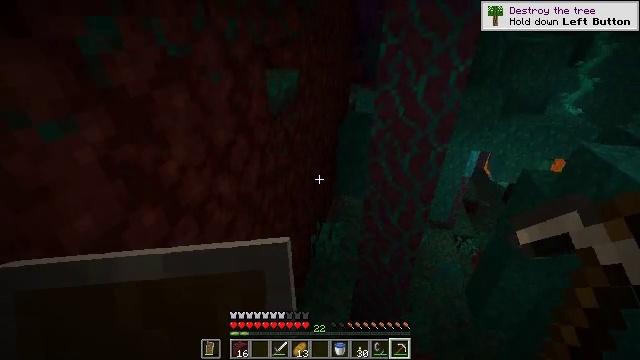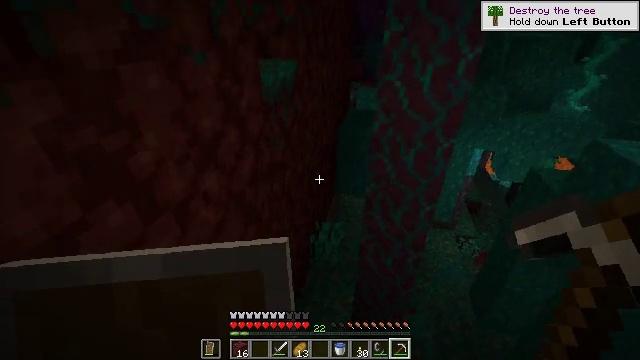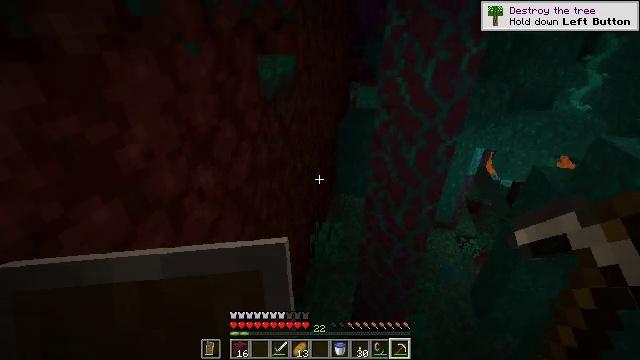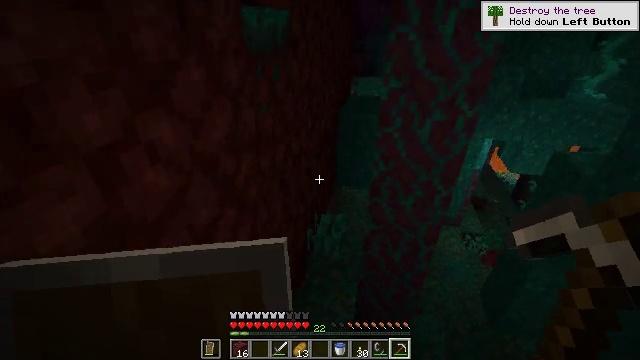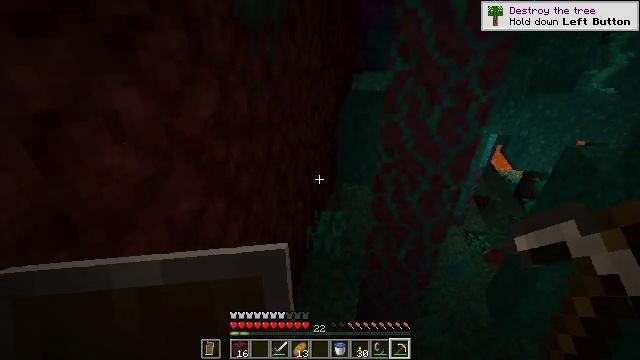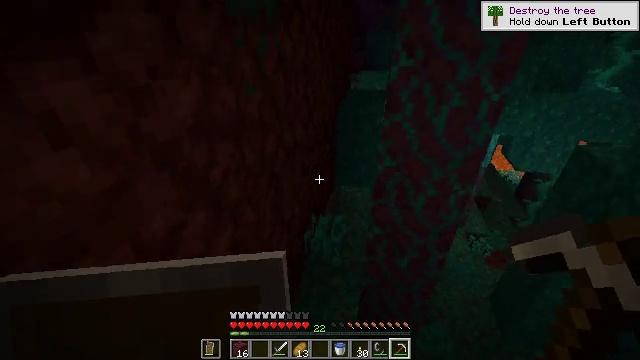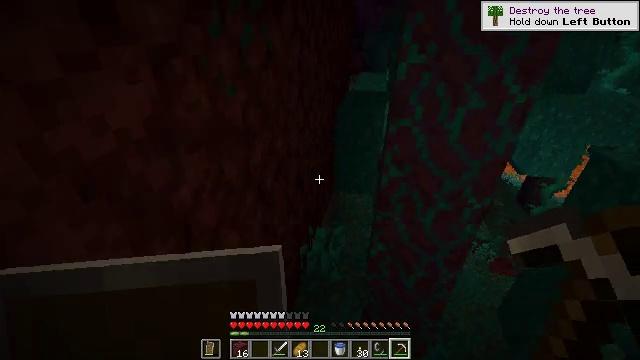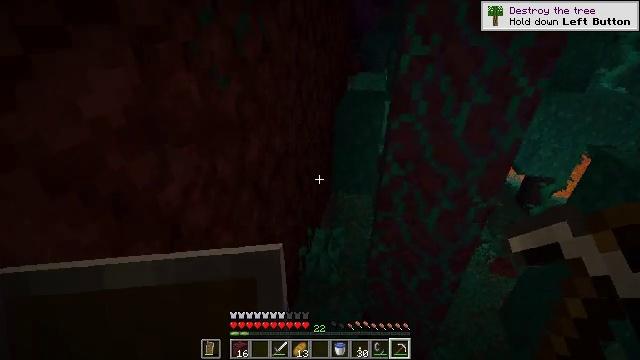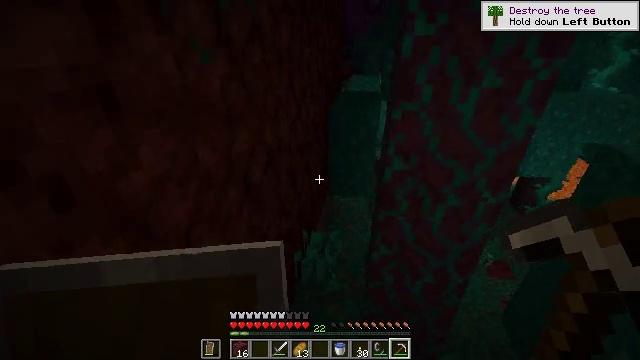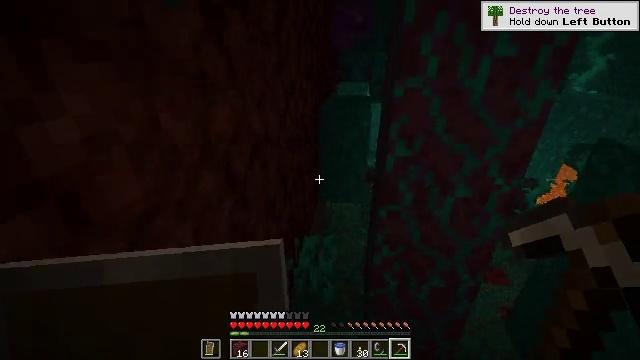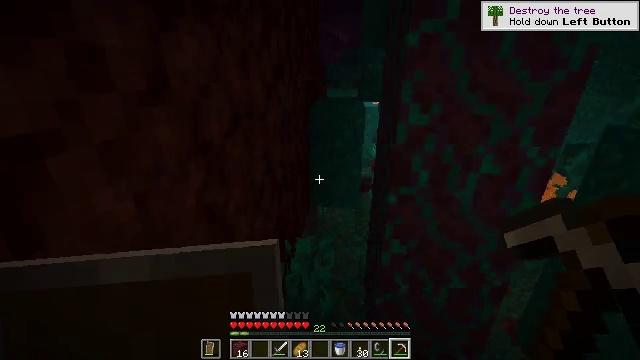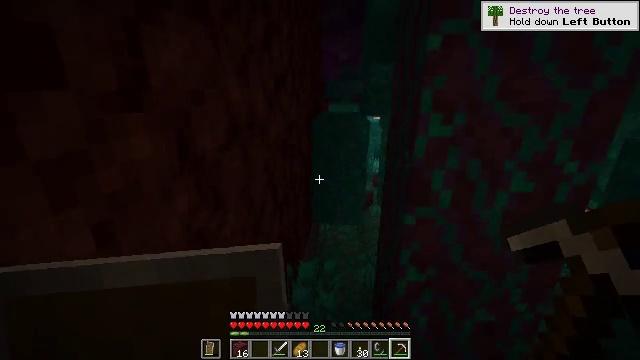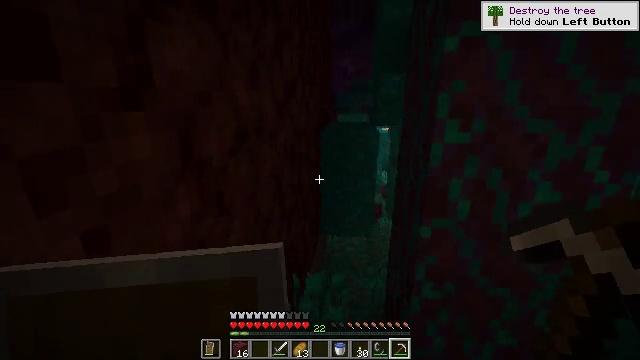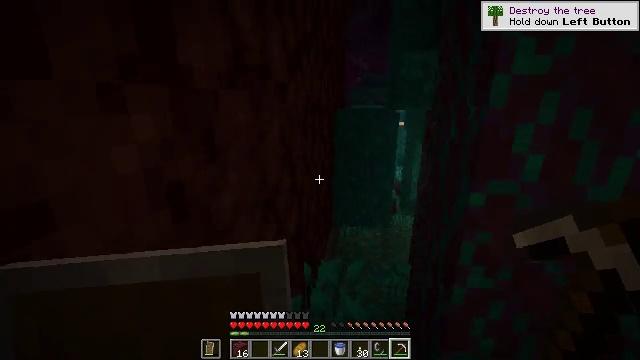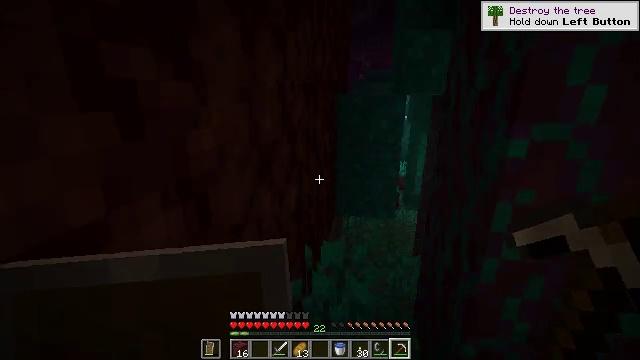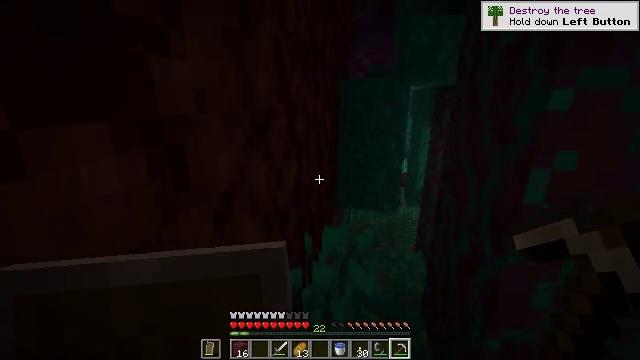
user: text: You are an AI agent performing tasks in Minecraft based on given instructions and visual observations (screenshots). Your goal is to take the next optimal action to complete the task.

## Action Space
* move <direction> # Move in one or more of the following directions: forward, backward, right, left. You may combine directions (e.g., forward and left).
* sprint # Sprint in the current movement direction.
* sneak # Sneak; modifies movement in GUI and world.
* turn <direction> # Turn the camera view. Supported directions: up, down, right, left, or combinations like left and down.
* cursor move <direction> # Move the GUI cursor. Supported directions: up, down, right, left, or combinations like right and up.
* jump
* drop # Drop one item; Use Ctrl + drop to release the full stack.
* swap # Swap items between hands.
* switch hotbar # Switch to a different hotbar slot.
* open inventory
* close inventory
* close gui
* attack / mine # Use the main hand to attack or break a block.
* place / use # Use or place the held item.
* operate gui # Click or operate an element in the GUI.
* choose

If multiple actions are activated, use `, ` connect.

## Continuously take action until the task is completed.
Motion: motion action
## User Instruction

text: Break the warped nylium block.
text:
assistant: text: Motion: move forward
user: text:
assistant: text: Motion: move forward
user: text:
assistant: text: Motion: move forward
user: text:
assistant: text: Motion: move forward
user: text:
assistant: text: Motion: move forward
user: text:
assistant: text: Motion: move forward
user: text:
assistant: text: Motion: move forward and move left
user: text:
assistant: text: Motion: move forward and move left, turn right and up
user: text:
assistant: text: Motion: move forward and move left, turn right and up
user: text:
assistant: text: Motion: move forward, turn right and up
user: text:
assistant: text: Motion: move forward, turn up
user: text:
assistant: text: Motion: move forward, turn left and up
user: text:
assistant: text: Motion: move forward, turn left
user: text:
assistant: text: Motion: move forward
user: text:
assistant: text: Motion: move forward
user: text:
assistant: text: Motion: move forward, turn right
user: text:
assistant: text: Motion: move forward, turn down
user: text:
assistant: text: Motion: move forward, turn right and down
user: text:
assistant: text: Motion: move forward, turn right and up
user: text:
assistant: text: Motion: move forward, turn right
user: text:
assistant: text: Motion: move forward, turn right
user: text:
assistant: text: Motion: move forward, turn right
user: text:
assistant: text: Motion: move forward, turn right
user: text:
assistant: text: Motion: move forward, turn right
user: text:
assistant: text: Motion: move forward, turn right
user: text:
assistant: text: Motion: move forward, turn right and down
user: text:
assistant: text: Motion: move forward and move right, turn right and down
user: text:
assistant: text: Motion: move forward and move right, turn down
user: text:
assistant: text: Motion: move forward and move right, turn left and down
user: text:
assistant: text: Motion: move forward and move right, turn left and down